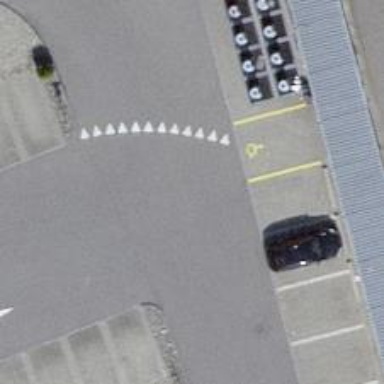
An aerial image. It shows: Road serving as parking aisle.